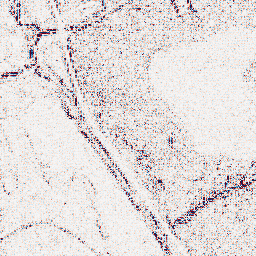
Category: wavelet
Decomposition family: wavelet_reverse_biorthogonal
Decomposition parameters: wavelet: rbio1.3
level: 1
Upsampling method: quartic
Upsampling parameters: scale: 8
Upsampling scale: 8